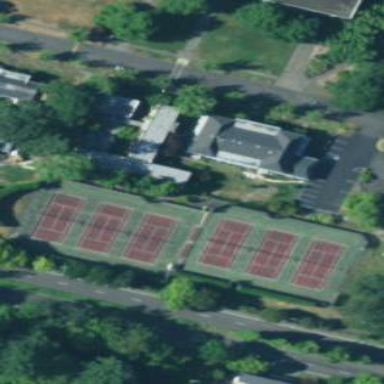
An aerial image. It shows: Tennis court on the leisure land pitch.